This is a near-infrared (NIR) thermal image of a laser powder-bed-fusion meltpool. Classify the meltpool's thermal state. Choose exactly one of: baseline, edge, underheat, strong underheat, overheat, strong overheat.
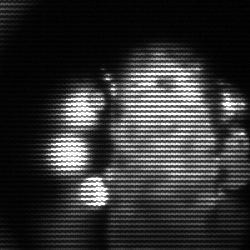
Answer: strong underheat